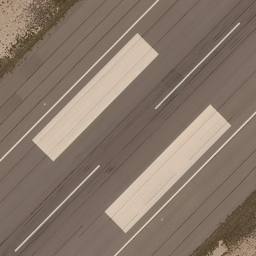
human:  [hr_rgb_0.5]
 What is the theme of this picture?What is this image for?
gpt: runway